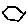
Label: hexagon